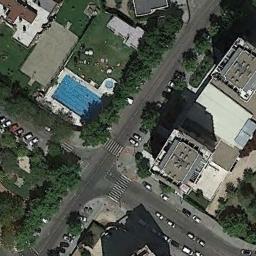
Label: intersection